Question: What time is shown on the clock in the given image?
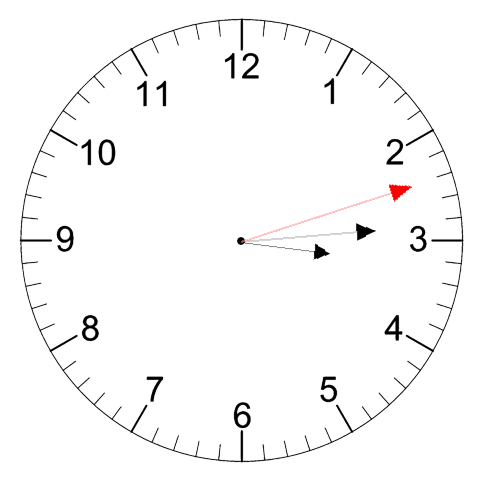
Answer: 03:14:12